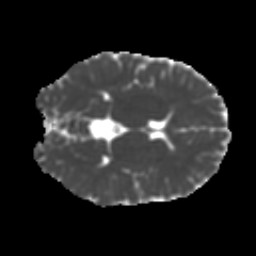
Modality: MD
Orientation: axial
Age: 12
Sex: male
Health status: ill
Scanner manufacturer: ge
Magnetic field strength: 3 T
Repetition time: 6.752 s
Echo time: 0.079 s